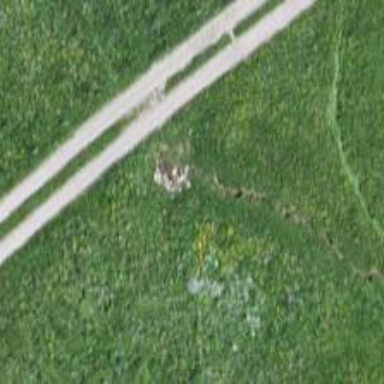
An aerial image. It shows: Culvert tunnel.